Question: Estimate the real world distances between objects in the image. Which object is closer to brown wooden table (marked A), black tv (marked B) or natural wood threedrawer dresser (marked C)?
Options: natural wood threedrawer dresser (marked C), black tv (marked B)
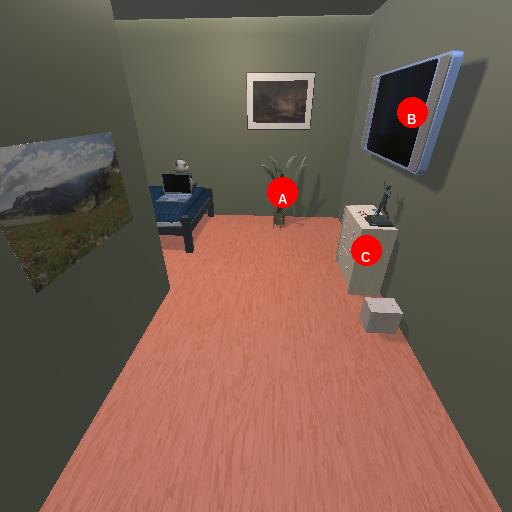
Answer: natural wood threedrawer dresser (marked C)